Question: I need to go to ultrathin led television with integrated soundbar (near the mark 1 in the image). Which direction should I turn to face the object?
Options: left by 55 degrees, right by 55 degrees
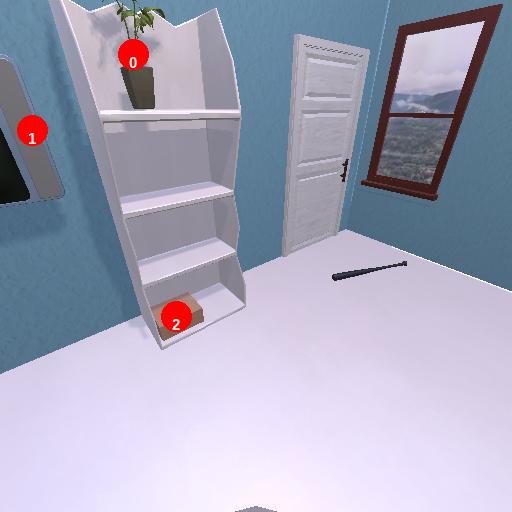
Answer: left by 55 degrees